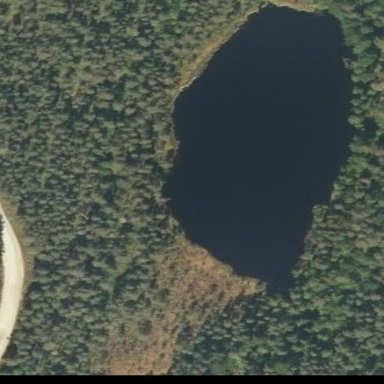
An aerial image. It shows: Lake with natural water.